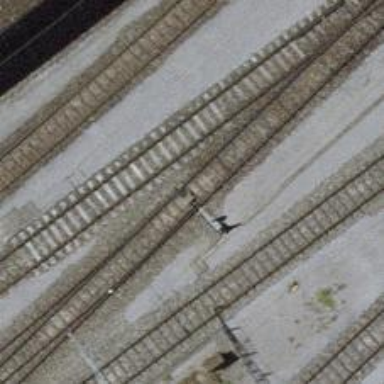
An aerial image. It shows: Railway switch.